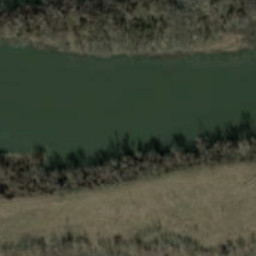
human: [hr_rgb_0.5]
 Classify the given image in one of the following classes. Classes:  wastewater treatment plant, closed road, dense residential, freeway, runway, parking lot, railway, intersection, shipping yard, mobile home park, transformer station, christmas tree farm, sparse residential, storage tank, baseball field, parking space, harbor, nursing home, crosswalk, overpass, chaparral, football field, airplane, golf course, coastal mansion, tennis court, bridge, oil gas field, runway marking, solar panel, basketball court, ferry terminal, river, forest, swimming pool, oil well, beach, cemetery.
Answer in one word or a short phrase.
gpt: river